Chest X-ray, PA view. Patient: 50 years old, sex M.
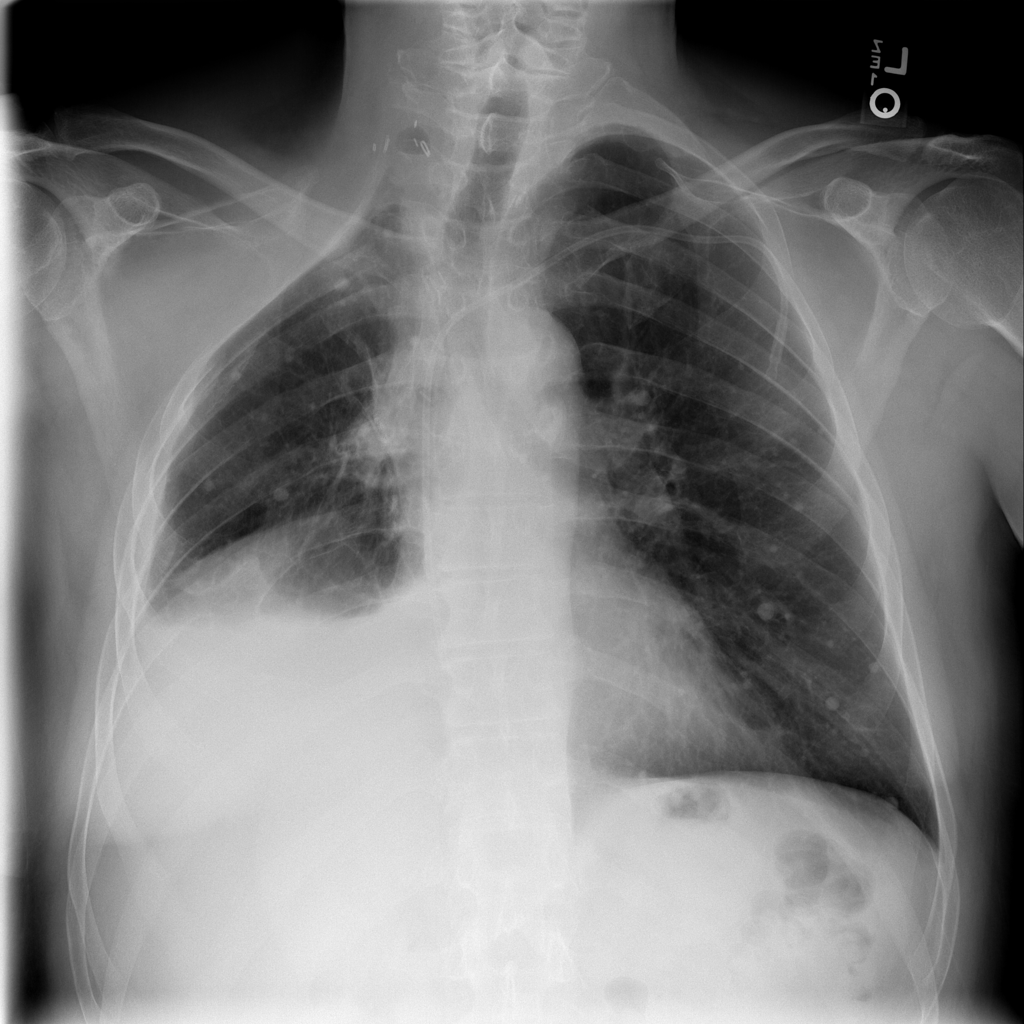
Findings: No Finding